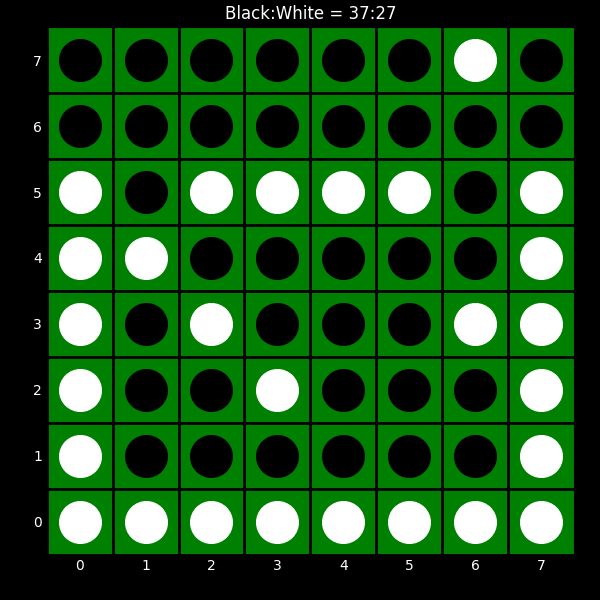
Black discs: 37
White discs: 27